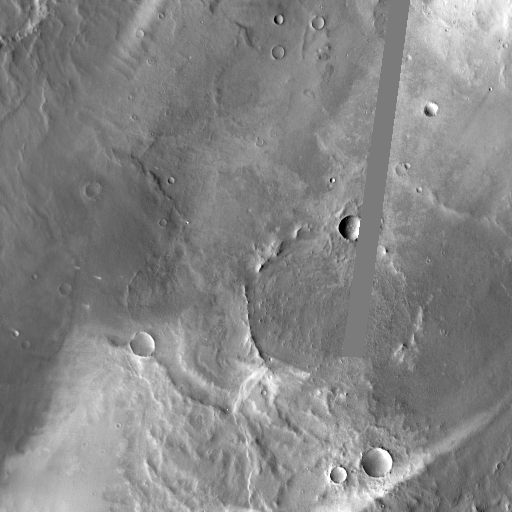
Crater classes present: Background, Other, Layered, Buried